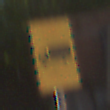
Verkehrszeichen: KFZZulaessigeGesamtmasse3Komma5TOhnePfeilsymbol
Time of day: MorningAfternoon
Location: Outdoor (Suburban)
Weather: PartlyCloudy
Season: NotSpecified
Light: Natural